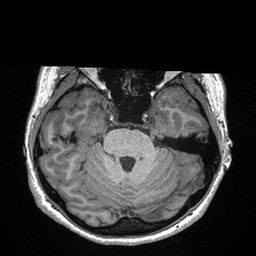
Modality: T1w
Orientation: coronal
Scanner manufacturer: siemens
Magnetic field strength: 3 T
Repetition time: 2.3 s
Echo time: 0.00298 s